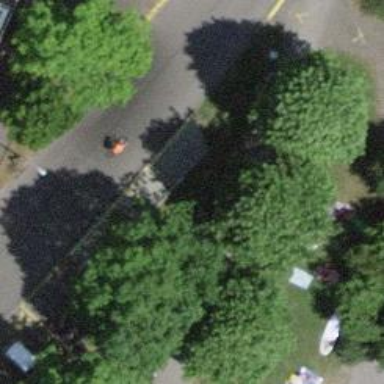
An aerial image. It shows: Bench.